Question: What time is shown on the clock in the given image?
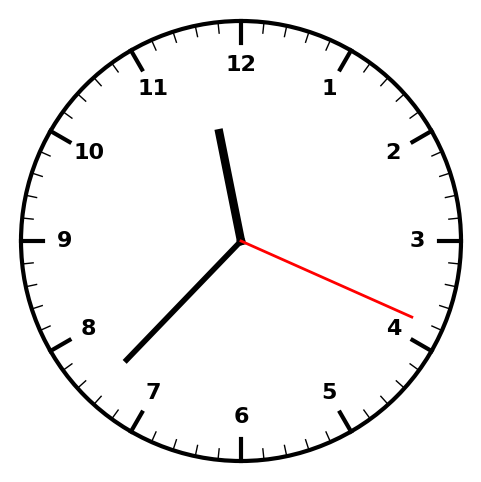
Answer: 11:37:19